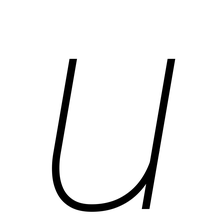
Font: Roboto-Italic_Thin_Italic